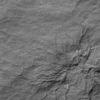
Label: not_dusty